The plot is a time-scale (wavelet) decomposition of a bearing vibration signal. Based on the visible evidence, which condition applies: normal, inner_race, outer_race, ball?
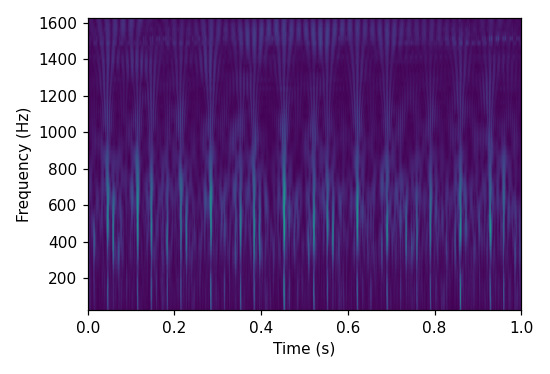
Answer: inner_race